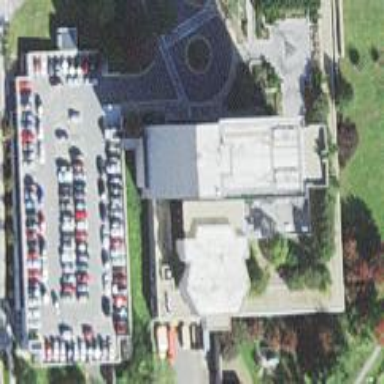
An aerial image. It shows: Office building.